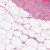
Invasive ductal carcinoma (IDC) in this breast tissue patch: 0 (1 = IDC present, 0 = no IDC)